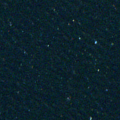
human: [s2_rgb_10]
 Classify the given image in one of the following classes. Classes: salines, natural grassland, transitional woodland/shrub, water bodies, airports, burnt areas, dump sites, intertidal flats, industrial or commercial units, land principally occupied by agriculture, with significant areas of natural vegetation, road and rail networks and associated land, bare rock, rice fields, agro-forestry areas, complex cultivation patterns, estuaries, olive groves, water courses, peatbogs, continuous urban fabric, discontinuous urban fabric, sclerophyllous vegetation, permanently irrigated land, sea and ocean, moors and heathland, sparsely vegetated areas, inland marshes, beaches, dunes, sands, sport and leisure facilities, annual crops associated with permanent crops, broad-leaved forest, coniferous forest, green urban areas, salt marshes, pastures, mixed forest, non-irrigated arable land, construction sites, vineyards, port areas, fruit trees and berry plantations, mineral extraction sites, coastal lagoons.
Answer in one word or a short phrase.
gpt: sea and ocean